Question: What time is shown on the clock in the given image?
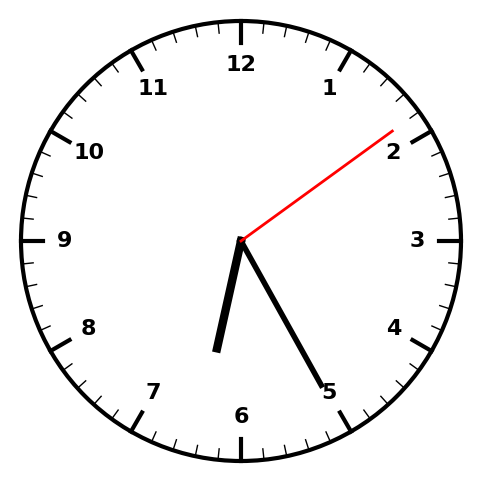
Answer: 06:25:09